Field crop: maize
Growth stage: 2
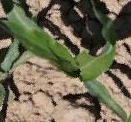
Species: maize